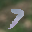
Label: 7